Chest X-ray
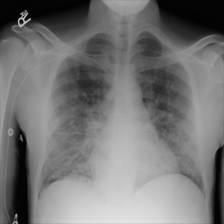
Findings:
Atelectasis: negative
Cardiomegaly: negative
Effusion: negative
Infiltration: negative
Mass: negative
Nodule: negative
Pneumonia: negative
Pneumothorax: negative
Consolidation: positive
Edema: negative
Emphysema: negative
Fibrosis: negative
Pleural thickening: negative
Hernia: negative